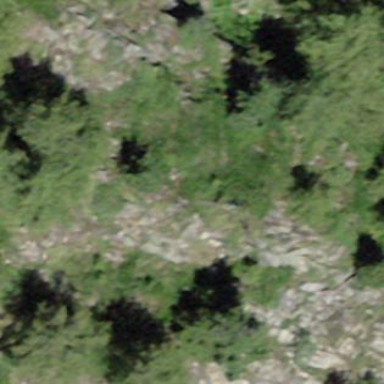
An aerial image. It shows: Forest dominated by needle-leaved trees.